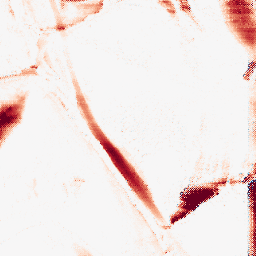
Category: morphological
Decomposition family: morphological_ellipse
Decomposition parameters: operation: opening
width: 5
height: 50
Upsampling method: regularized
Upsampling parameters: scale: 4
lambda_reg: 0.1
Upsampling scale: 4